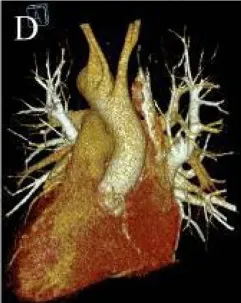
(D) Three-dimensional CTA shows normal great artery development and connections.
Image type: radiology (ct)